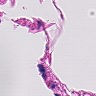
Metastatic tissue present: no